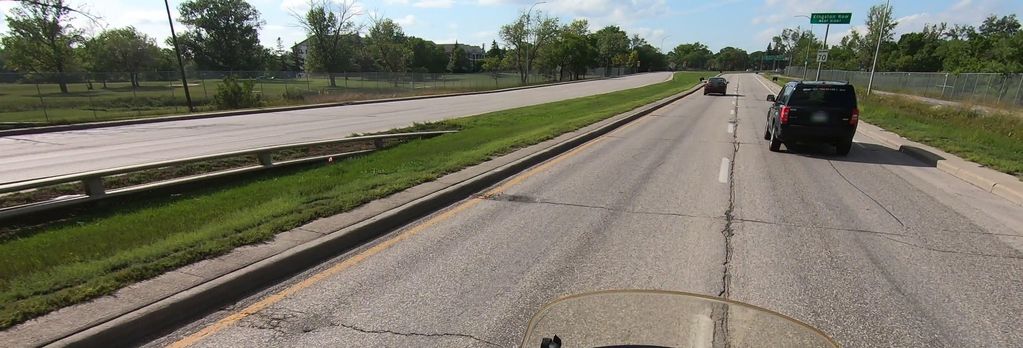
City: winnipeg